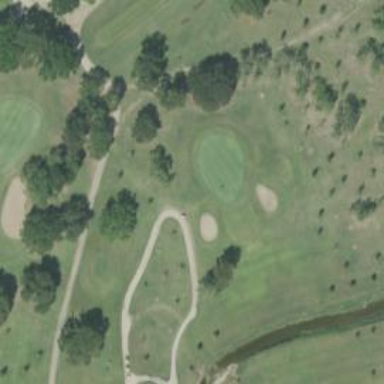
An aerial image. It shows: Path for golf carts.